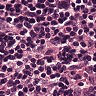
Metastatic tissue present: yes